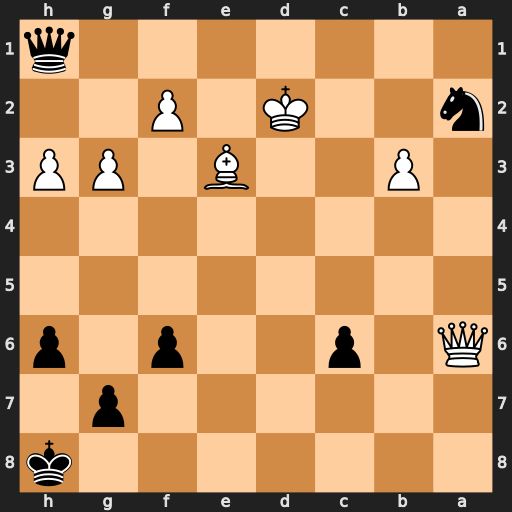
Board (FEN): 7k/6p1/Q1p2p1p/8/8/1P2B1PP/n2K1P2/7q
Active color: b
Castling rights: -
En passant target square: -
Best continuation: Qc1+ Ke2 Nc3+ Kd3 Qf1+ Kxc3 Qxa6